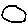
Label: circle